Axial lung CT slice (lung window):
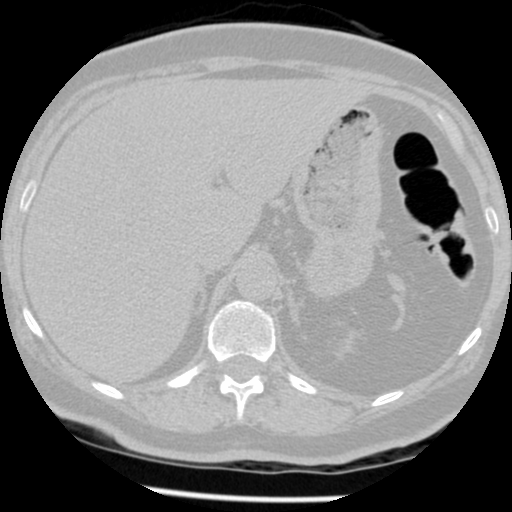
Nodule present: no